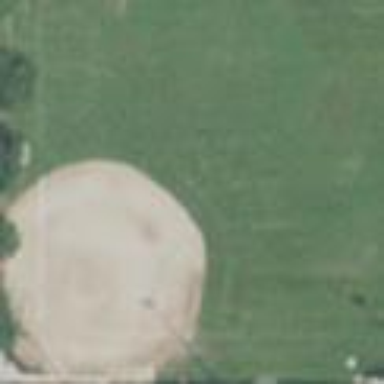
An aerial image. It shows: Baseball pitch for leisure and sports activities.